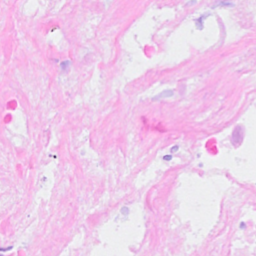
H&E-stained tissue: Breast